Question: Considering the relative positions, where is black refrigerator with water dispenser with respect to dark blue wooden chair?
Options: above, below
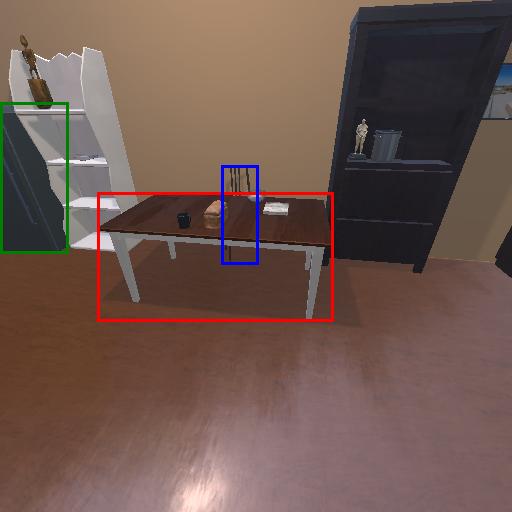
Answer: above